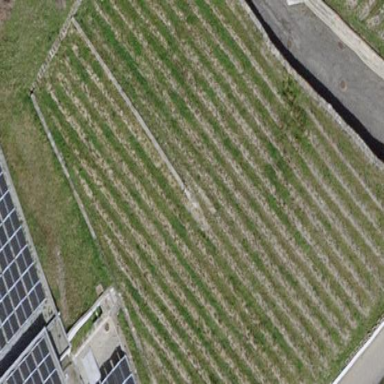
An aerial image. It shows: Beautiful vineyard in the countryside.